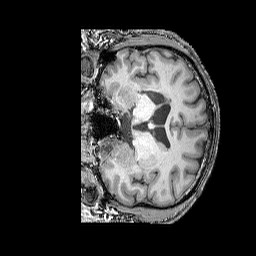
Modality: T1w
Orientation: coronal
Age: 53
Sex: male
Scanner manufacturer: siemens
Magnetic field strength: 3 T
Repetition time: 2.25 s
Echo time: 0.00411 s